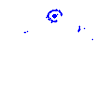
Particle: electron